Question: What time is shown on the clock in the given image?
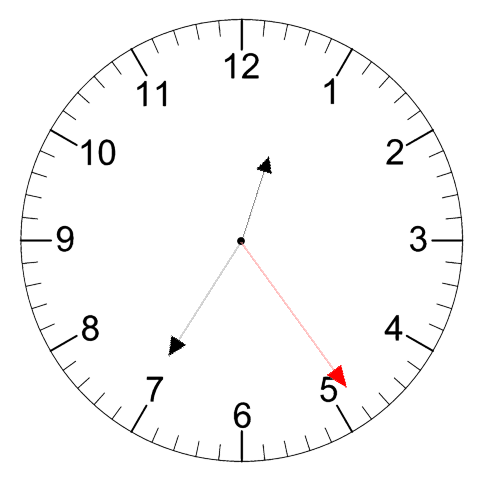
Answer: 12:35:24